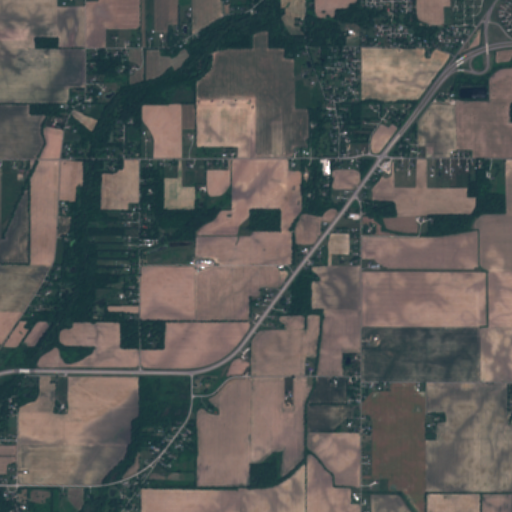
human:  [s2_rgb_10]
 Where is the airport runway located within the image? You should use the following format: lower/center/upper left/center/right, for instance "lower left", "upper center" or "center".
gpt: The airport runway is located in the center right of the image.
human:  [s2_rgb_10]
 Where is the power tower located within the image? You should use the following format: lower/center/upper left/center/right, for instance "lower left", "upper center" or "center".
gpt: The power tower is located in the upper right of the image.
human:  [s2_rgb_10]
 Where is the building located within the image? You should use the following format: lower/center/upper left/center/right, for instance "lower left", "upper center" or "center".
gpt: The building is located in the upper center of the image.
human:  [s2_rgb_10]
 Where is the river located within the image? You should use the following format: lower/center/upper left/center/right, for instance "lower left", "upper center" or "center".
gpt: The river is located in the upper of the image.
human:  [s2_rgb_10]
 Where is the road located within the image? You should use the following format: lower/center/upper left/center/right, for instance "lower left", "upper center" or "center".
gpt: There is no road in the image.